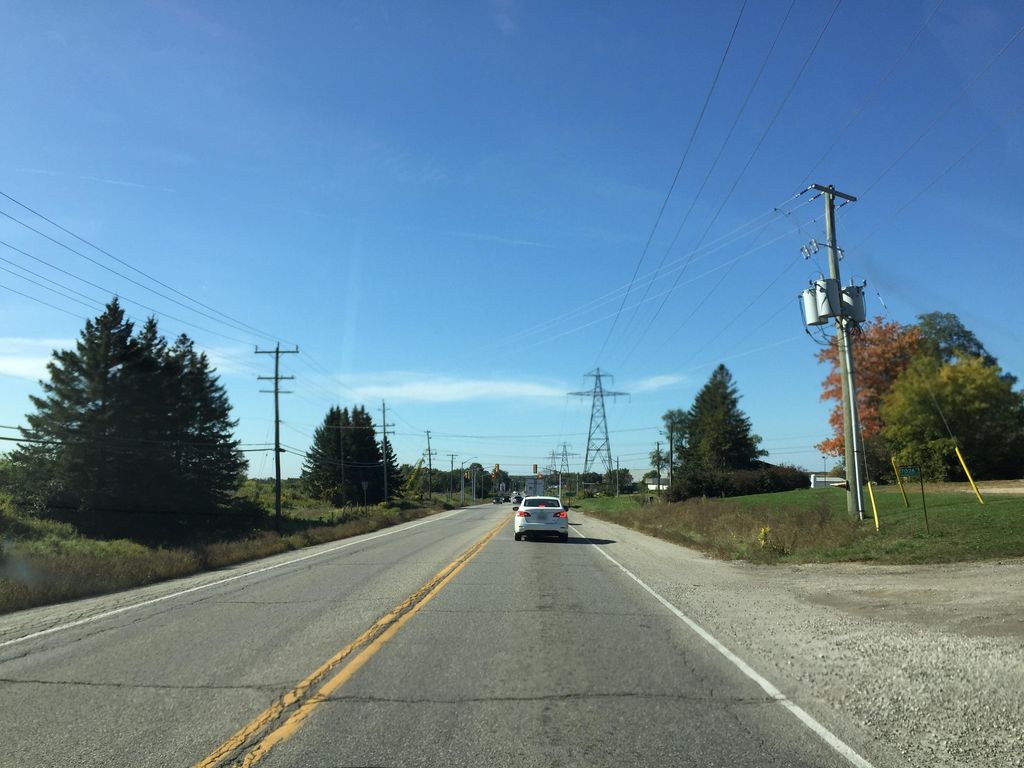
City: kitchener-waterloo